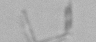
Label: Nanoneis